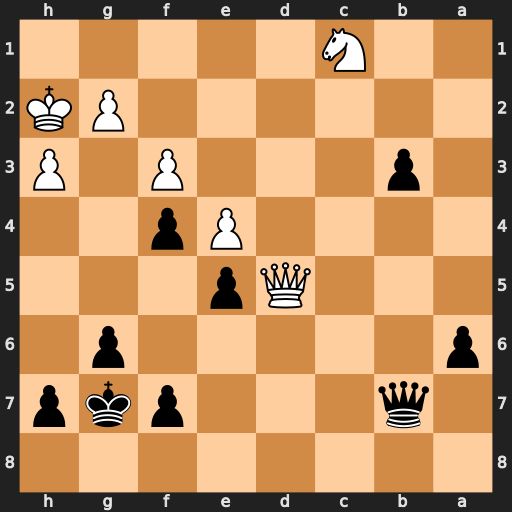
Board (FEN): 8/1q3pkp/p5p1/3Qp3/4Pp2/1p3P1P/6PK/2N5
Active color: b
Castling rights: -
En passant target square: -
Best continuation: Qxd5 exd5 b2